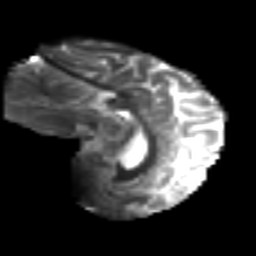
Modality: T2w
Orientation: sagittal
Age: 35
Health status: ill
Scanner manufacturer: philips
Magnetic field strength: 3 T
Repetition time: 9 s
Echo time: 0.127 s